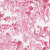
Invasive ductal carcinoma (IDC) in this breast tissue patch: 0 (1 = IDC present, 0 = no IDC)